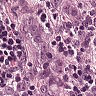
Metastatic tissue present: yes